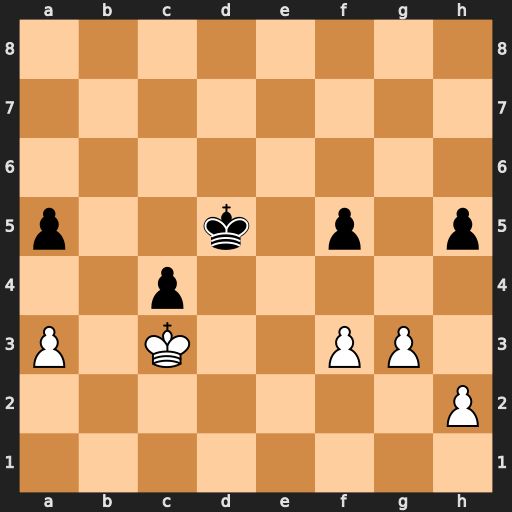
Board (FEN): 8/8/8/p2k1p1p/2p5/P1K2PP1/7P/8
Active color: w
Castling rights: -
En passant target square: -
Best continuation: a4 f4 gxf4 h4 f5